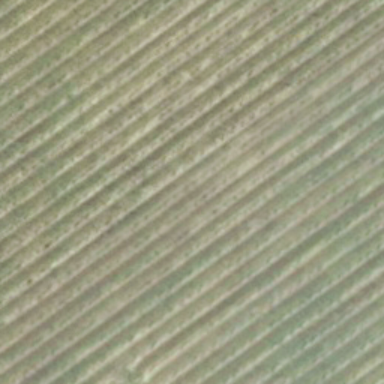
There is a piece of formland .